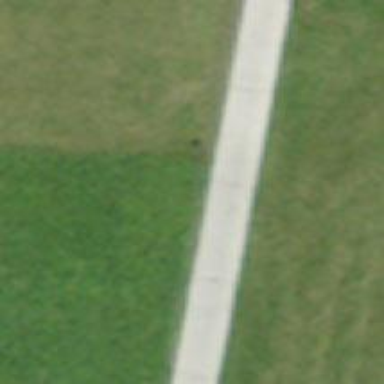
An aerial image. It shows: Track with grade 1 quality.